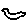
Label: bird